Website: home-depot
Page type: review-order
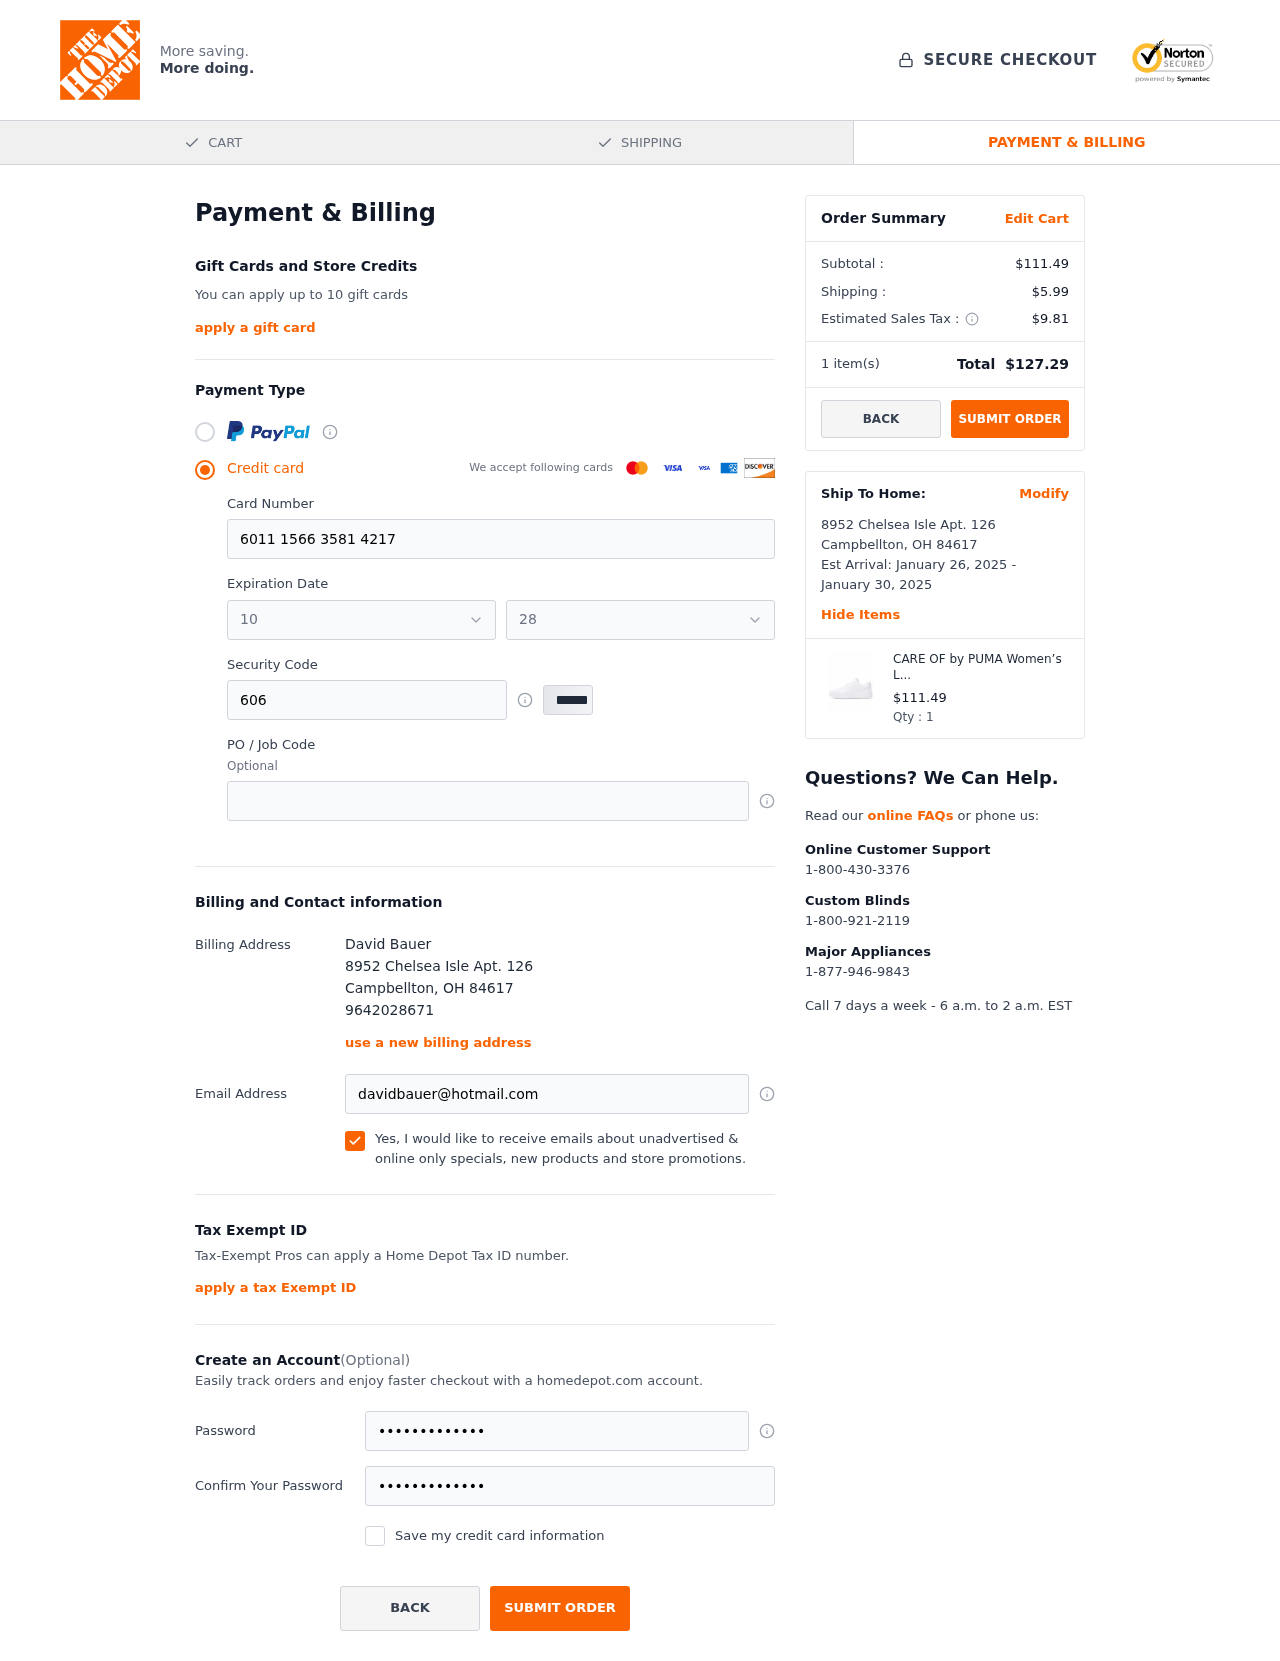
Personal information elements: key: PII_CARD_EXPIRY_MONTH
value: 10
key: PII_CARD_EXPIRY_YEAR
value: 28
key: PII_CITY
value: Campbellton
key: PII_FULLNAME
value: David Bauer
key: PII_PHONE
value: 9642028671
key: PII_POSTCODE
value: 84617
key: PII_STATE_ABBR
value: OH
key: PII_STREET
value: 8952 Chelsea Isle Apt. 126
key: PII_CARD_NUMBER
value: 6011 1566 3581 4217
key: PII_CARD_CVV
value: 606
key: PII_EMAIL
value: davidbauer@hotmail.com
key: PII_POSTCODE_FULL
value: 84617
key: PII_POSTCODE_NUMERIC
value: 84617
Product elements: key: PRODUCT1_NAME
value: CARE OF by PUMA Women’s Leather Platform Low-Top Sneakers
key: PRODUCT1_PRICE
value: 111.49
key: PRODUCT1_QUANTITY
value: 1
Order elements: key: ORDER_SUBTOTAL
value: $111.49
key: ORDER_SHIPPING_COST
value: $5.99
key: ORDER_TAX
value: $9.81
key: ORDER_NUM_ITEMS
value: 1
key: ORDER_TOTAL
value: $127.29
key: ORDER_SHIPPING_DATE
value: January 26, 2025
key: ORDER_DELIVERY_DATE
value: January 30, 2025